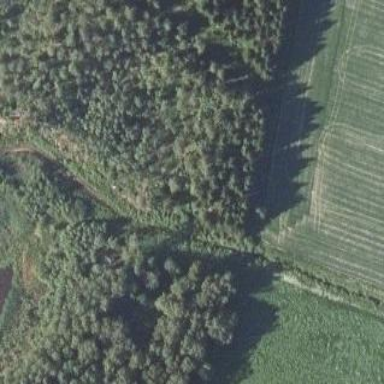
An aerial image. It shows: Path with excellent visibility for trail.